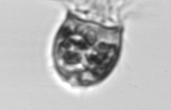
Label: Balanion